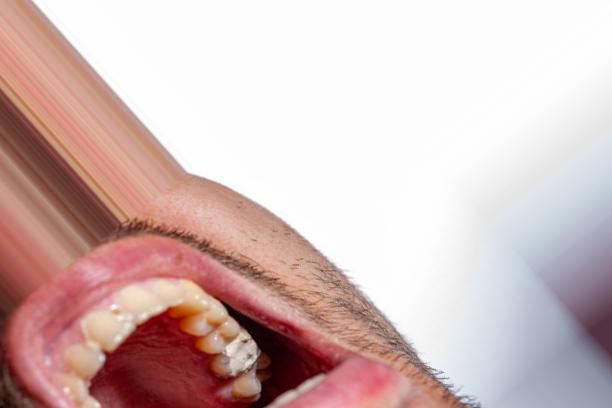
Condition: Caries